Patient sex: F
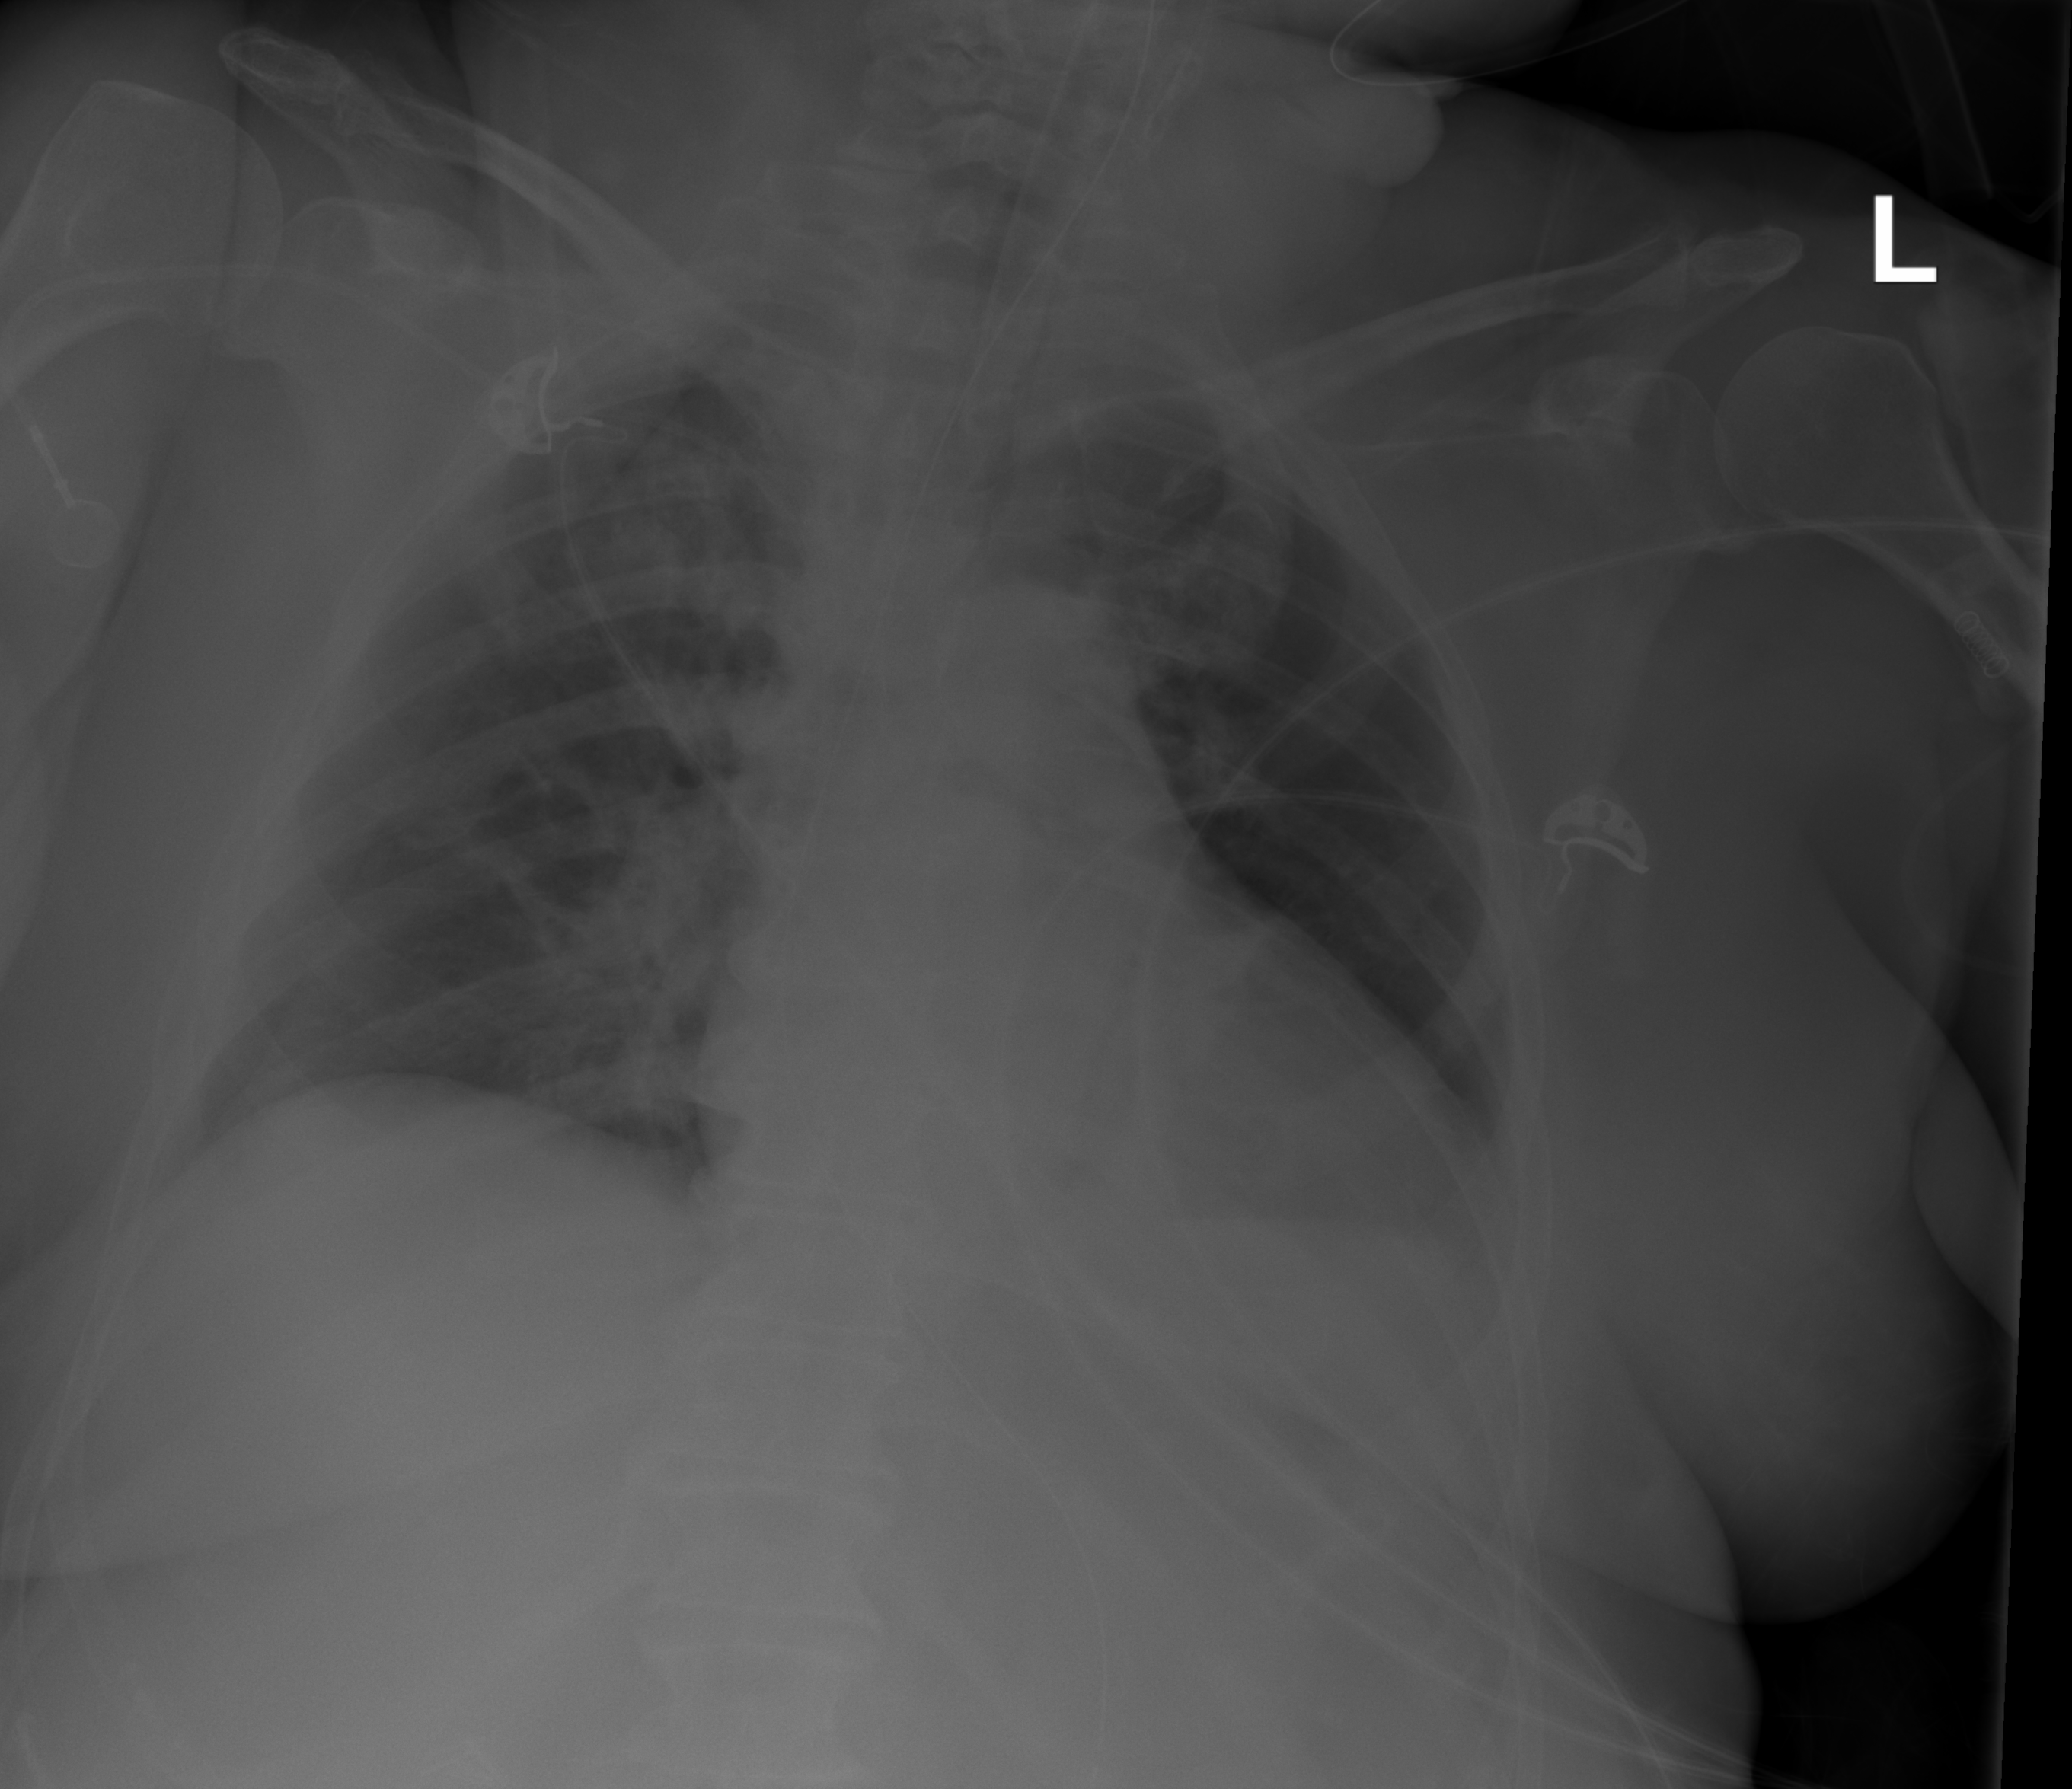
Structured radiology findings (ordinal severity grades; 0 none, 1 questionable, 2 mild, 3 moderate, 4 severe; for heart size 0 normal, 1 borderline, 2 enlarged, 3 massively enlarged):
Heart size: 2
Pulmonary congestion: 0
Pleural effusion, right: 0
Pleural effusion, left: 0
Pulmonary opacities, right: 2
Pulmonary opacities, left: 0
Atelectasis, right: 0
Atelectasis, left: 0